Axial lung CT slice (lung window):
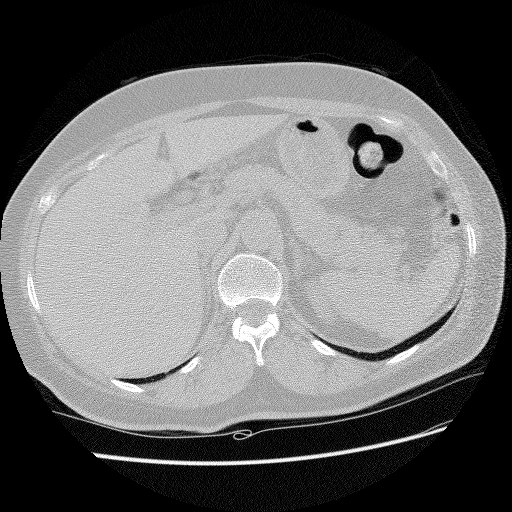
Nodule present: no